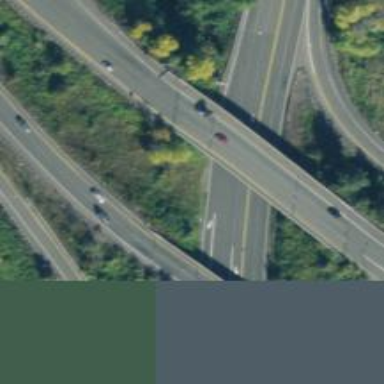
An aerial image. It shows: Primary highway.